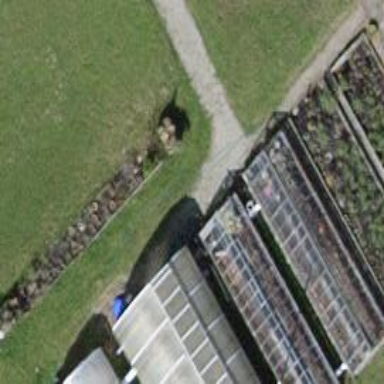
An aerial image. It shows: Greenhouse.